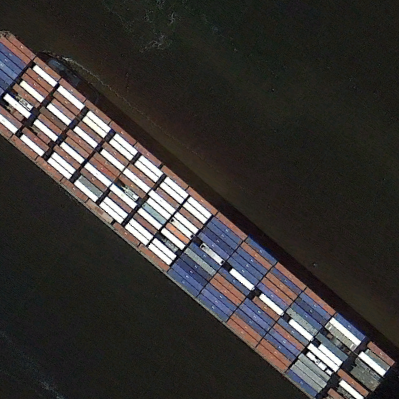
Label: Container_ship